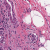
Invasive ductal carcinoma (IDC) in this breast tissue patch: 1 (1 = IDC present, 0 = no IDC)